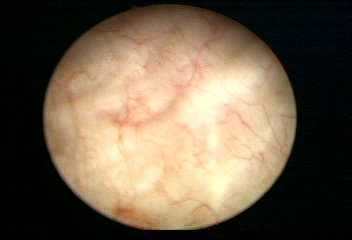
Modality: WLC
Class: Normal mucosa
Bladder cancer association: No